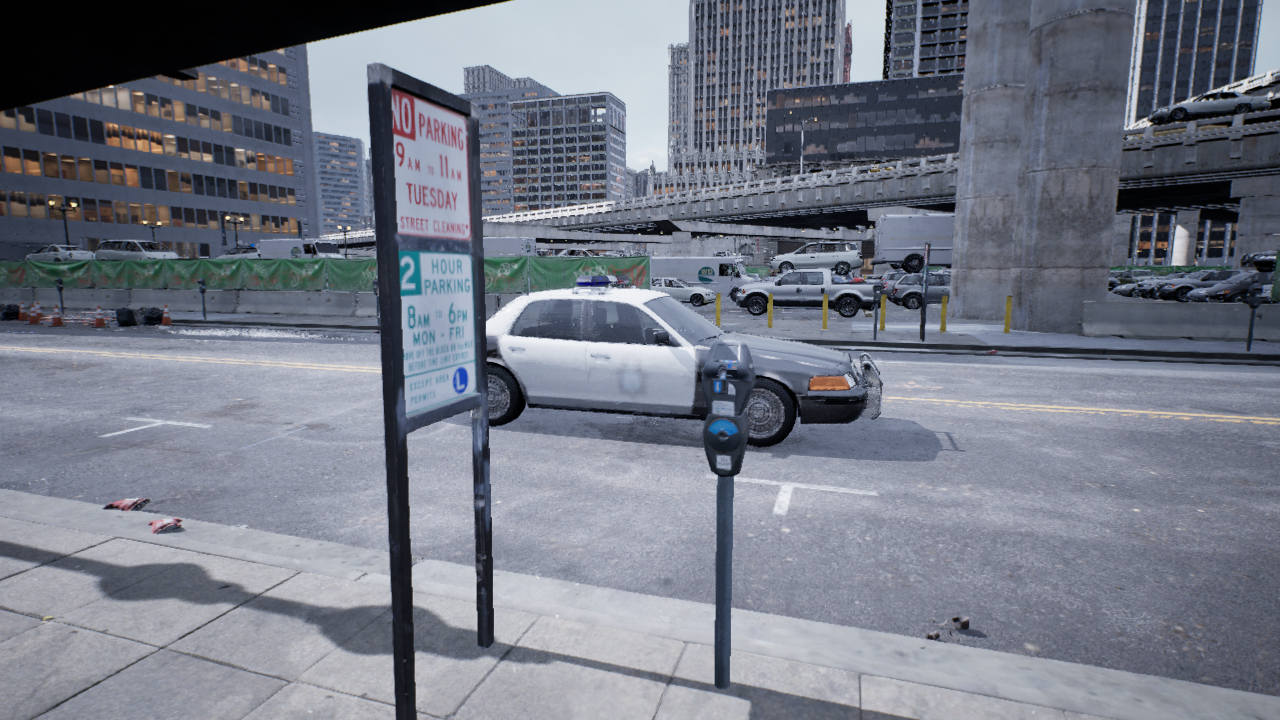
Venue: downtown
Lighting: overcast
Vehicle rig: sedan